Question:
As you can clearly see the highest index of the args[] is 2, however the iterator somehow gets to 3.
Explanation?
Edit: The commented Thread.Sleep magically fixes the problem.
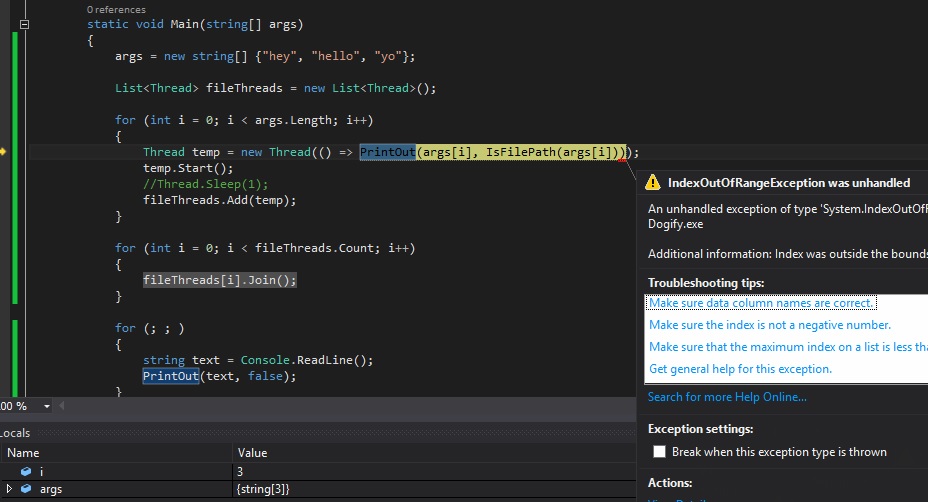
Answer: This is caused by 'i' being declared outside of the for loop, for the entire for loop. Since there is no guarantee that the 'Thread' is executed at that point, the value of 'i' can change before the 'Thread' executes. You can "resolve" this by declaring a local variable in the for loop.
'''
//for loop ..
var localIndex = i;
var temp = new Thread(() => PrintOut(args[localIndex], IsFilePath(args[localIndex])));
temp.Start();
//for loop ..
'''
EDIT: Also, can you please post a code snippet next time, saves me having to write out the code again :P